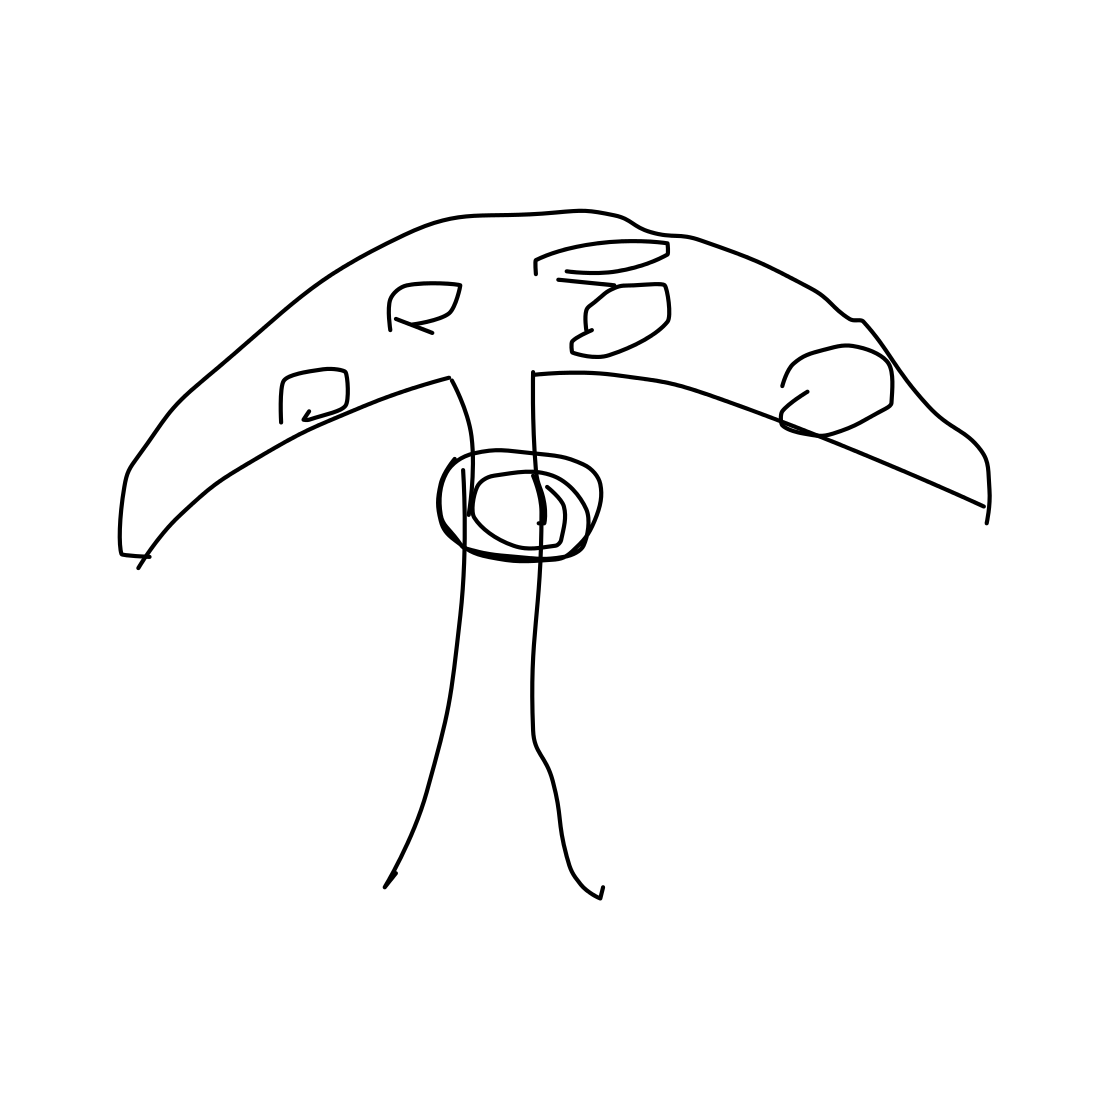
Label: mushroom